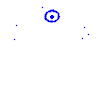
Particle: kaon